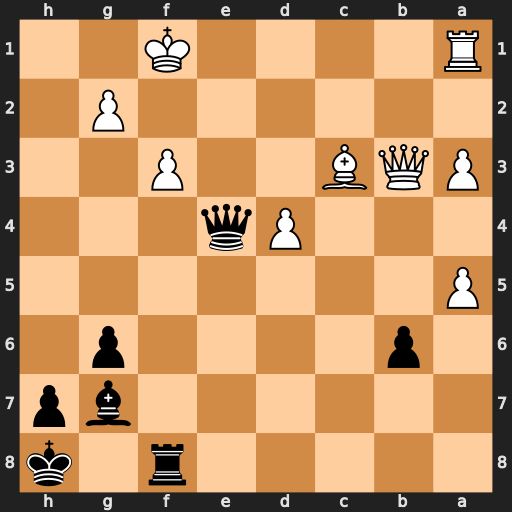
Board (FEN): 5r1k/6bp/1p4p1/P7/3Pq3/PQB2P2/6P1/R4K2
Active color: b
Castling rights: -
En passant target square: -
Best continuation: Qd3+ Kg1 Bxd4+ Bxd4+ Qxd4+